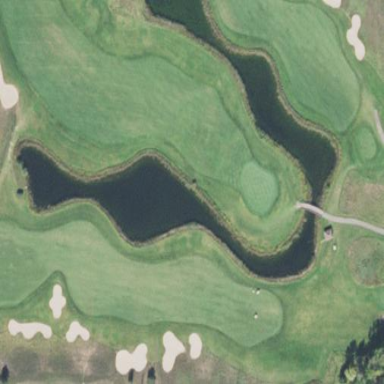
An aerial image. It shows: Area of rough grass used for golf.